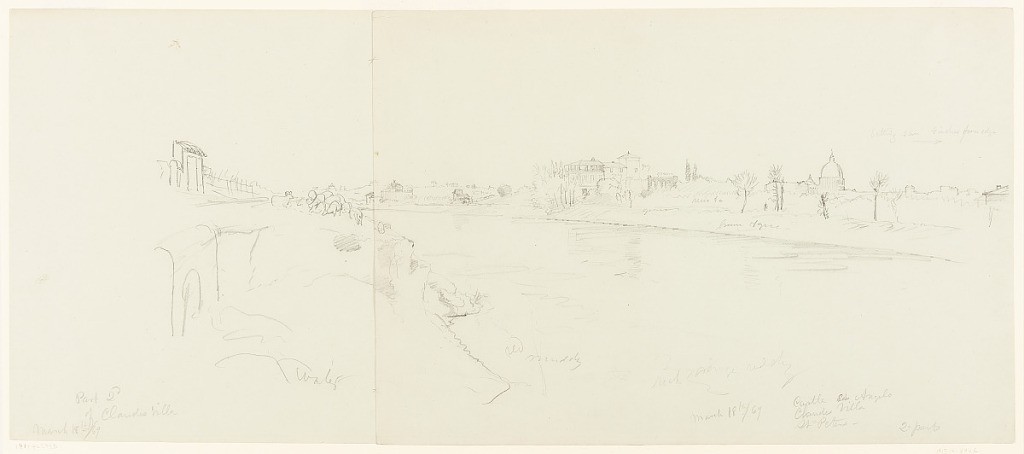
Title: View of the Castel Sant'Angelo, Claude's Villa, and St. Peter's, Rome, Italy, Part One
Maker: Frederic Edwin Church, American, 1826–1900
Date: March 18, 1869
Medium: Graphite on gray-green wove paper
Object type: Drawing
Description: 1917-4-594-b: Landscape sketch showing the first part of a panor...;     1917-4-594-c: Landscape sketch showing the first part of a panor...